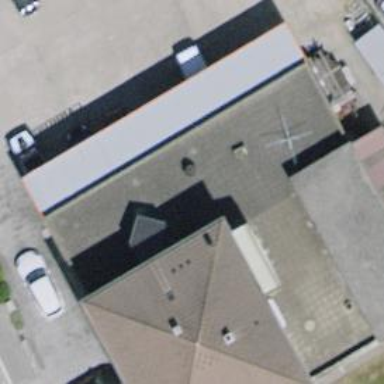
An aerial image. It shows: Car repair shop.